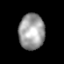
Tissue: prostate
Cell type: T cells
Senescence score: 0.6935
Nuclear area (px): 907
Mean DAPI intensity: 157.022